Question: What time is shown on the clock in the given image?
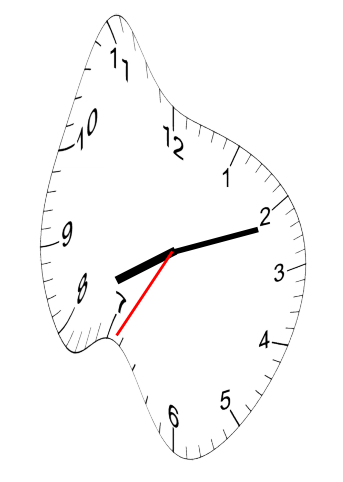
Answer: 08:11:35